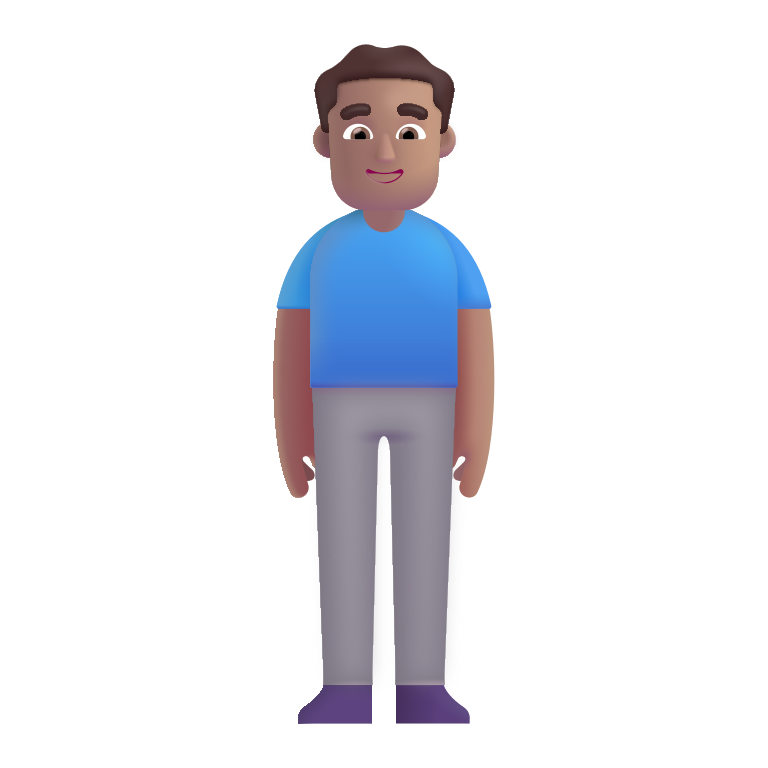
man standing color